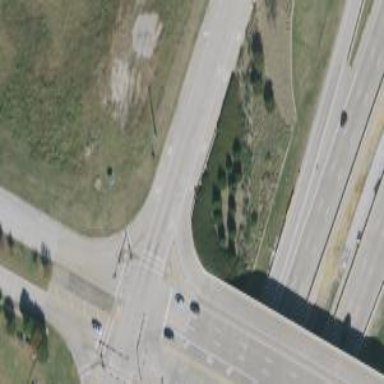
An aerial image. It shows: Secondary road with frontage road alongside.